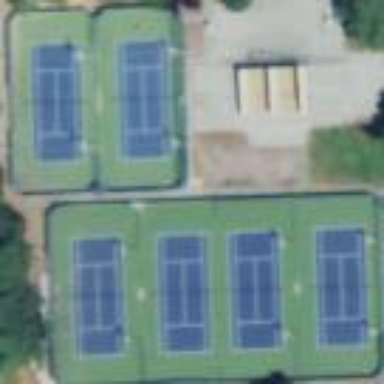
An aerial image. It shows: Tennis court on the leisure land pitch.